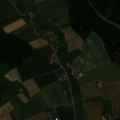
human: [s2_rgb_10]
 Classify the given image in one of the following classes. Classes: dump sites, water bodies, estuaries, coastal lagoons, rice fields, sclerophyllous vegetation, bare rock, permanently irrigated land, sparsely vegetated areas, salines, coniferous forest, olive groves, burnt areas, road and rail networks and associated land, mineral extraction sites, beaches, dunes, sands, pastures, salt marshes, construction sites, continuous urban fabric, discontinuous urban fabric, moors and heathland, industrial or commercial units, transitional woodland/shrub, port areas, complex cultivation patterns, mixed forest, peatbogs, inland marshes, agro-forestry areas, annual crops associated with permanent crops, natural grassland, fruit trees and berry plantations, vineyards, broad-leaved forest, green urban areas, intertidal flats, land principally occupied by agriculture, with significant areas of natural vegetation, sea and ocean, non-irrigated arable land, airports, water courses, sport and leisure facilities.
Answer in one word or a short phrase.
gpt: discontinuous urban fabric, non-irrigated arable land, pastures, coniferous forest